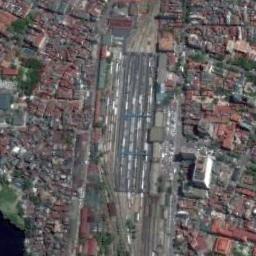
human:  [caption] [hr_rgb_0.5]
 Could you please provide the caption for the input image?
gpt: The railway station is next to some buildings and trees .

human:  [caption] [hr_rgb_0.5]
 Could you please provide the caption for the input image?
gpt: There are many buildings of different shapes and sizes beside the railway station .

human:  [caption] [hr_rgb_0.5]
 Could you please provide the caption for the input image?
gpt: There is a railway station in the crowded city .

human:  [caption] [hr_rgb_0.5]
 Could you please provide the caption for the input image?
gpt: The railway station with lots of railways is surrounded by a residential area .

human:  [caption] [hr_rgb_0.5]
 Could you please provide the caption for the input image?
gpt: There are many red buildings around the railway station .